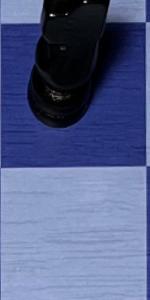
Label: Empty